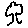
Label: tree